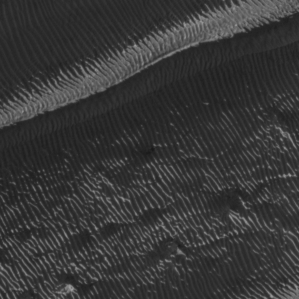
Label: frost